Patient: sex M, age 71
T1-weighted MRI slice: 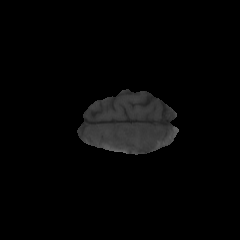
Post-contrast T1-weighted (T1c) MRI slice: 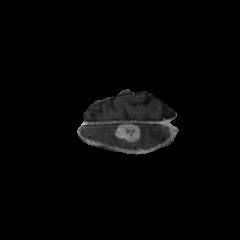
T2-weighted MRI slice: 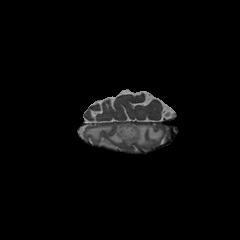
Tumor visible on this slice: yes
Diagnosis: Glioblastoma, IDH-wildtype
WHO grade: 4